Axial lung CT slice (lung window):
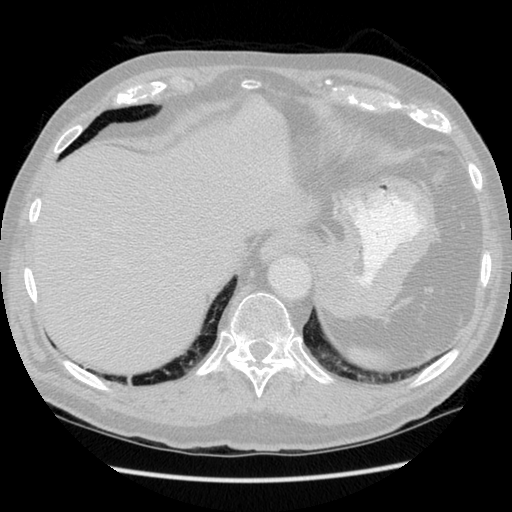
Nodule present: no